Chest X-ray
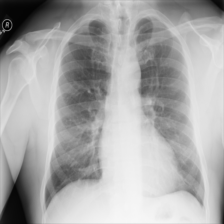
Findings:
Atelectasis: negative
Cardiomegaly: negative
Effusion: negative
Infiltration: negative
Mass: negative
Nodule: negative
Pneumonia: negative
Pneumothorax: negative
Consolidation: negative
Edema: negative
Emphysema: negative
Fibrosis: negative
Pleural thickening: negative
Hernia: negative